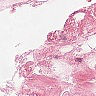
Metastatic tissue present: no